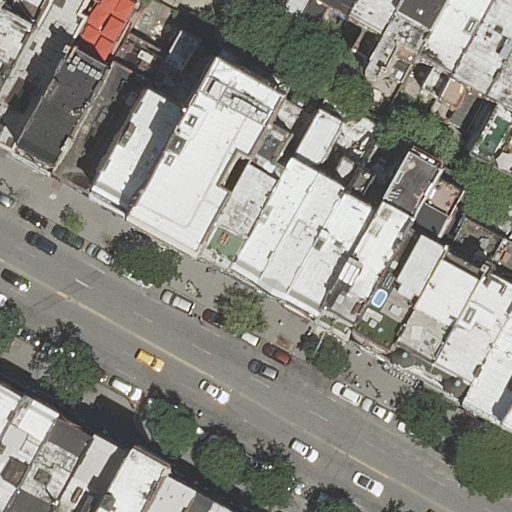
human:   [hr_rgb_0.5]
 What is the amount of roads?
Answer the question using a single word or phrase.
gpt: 1

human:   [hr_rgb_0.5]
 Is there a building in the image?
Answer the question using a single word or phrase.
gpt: yes

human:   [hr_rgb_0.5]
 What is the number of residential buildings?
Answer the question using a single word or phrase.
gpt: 32

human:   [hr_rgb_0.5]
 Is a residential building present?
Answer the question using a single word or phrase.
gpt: yes

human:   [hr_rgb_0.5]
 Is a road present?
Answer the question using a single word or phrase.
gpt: yes

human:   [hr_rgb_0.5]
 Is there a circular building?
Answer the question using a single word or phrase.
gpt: no

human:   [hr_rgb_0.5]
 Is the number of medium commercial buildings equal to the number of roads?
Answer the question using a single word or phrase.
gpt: no

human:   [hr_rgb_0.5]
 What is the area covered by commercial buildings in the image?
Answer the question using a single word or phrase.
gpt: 0m2

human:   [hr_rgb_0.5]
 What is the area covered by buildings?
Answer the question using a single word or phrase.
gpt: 4984m2

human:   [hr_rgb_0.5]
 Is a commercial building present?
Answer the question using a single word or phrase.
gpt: no

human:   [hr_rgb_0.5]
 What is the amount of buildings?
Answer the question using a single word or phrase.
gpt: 32

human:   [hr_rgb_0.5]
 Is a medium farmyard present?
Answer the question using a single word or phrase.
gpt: no

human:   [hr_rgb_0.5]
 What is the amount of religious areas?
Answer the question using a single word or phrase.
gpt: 0

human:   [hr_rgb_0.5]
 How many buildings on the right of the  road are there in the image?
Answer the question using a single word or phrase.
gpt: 16

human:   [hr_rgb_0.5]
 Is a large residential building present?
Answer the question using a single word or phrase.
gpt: yes

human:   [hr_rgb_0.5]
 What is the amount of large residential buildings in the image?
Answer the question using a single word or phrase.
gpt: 1

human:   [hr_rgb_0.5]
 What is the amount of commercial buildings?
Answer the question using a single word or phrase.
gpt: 0

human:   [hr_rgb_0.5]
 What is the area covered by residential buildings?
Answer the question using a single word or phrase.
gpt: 4984m2

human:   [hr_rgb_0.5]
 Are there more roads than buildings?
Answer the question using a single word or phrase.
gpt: no

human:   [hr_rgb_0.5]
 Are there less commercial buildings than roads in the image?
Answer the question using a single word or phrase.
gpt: yes

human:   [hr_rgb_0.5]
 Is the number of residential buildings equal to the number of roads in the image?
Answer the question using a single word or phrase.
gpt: no

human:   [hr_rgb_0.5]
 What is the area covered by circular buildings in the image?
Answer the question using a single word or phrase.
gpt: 0m2

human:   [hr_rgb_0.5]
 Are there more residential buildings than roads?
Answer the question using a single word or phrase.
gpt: yes

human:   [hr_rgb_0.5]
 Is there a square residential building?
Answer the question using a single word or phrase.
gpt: no

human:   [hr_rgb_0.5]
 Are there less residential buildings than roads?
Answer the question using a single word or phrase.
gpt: no

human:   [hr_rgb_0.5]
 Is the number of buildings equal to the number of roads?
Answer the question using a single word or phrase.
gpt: no

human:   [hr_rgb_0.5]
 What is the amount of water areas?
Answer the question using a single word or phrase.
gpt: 0

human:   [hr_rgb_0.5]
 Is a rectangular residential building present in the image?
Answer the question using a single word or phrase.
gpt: yes

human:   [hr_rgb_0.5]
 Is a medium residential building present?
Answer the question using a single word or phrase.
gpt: yes

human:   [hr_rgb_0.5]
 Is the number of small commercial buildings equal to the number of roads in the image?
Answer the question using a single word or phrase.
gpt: no

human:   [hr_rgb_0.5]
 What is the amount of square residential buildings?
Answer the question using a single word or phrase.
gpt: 0

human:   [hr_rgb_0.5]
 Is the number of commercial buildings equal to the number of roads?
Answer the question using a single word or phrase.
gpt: no

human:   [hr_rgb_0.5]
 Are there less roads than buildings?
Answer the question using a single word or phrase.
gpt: yes

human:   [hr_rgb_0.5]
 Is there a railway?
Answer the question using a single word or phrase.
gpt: no

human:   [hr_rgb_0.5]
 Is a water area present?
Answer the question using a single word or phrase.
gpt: no

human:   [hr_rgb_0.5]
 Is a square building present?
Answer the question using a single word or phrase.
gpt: no

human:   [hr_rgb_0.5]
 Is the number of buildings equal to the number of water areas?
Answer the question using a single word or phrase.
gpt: no

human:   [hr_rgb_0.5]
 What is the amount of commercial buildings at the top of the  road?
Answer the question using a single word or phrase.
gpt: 0

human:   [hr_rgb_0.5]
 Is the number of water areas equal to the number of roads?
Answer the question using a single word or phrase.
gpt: no

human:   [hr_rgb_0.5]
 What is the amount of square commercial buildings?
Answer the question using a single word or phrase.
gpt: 0

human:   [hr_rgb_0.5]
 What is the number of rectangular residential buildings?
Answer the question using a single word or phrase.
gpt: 28

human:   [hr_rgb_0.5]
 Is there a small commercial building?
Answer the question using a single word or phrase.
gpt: no

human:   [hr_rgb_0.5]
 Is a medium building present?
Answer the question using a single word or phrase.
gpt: yes

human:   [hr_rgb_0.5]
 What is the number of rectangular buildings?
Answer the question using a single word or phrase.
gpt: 28

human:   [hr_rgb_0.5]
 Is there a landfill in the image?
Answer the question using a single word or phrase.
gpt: no

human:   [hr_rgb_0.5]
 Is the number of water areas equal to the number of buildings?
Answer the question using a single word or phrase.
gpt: no

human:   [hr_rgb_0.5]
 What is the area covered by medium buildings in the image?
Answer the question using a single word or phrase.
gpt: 4050m2

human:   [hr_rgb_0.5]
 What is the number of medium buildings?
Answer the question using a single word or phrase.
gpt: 19

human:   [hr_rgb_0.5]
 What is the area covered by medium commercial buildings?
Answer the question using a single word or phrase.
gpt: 0m2

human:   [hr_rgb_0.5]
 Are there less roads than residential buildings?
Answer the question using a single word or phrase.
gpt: yes

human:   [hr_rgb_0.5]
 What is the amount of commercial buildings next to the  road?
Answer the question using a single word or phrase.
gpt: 0

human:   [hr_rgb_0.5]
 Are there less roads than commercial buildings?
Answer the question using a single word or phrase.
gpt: no

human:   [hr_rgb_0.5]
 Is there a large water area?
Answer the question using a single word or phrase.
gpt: no

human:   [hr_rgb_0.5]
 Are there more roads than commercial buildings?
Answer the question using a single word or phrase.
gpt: yes

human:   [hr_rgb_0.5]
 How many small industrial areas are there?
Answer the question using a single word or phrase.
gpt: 0

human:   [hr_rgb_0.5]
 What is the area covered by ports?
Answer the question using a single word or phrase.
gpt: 0m2

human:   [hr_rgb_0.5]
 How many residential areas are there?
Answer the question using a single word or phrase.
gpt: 0

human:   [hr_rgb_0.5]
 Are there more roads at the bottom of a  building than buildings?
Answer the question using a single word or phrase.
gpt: no

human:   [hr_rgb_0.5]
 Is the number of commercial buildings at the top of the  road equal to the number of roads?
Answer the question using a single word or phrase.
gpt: no

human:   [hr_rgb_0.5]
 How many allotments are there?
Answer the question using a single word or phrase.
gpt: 0

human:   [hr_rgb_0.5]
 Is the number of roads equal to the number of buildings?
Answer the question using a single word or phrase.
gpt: no

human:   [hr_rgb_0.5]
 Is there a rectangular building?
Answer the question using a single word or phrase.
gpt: yes

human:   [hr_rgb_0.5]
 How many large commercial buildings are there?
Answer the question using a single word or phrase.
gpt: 0

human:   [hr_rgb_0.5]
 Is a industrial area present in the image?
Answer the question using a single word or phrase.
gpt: no